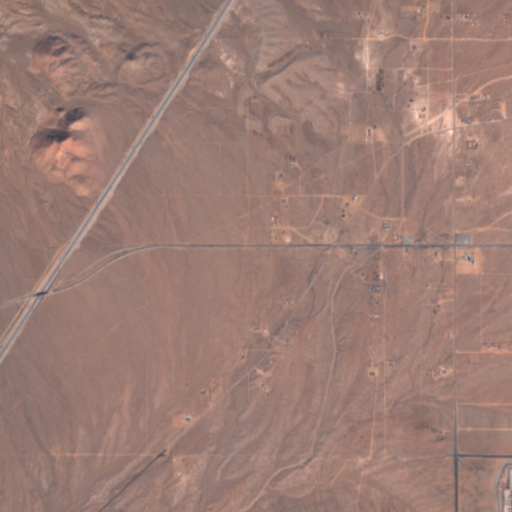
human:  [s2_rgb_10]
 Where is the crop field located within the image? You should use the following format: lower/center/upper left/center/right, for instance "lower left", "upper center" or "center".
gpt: There is no crop field in the image.